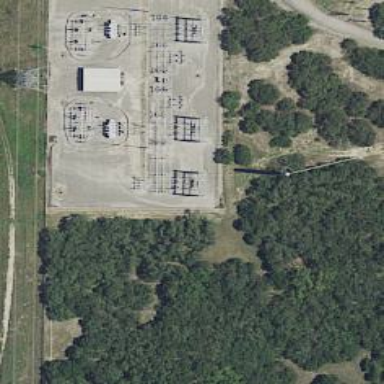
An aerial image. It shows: Switch used for power control.